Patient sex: F
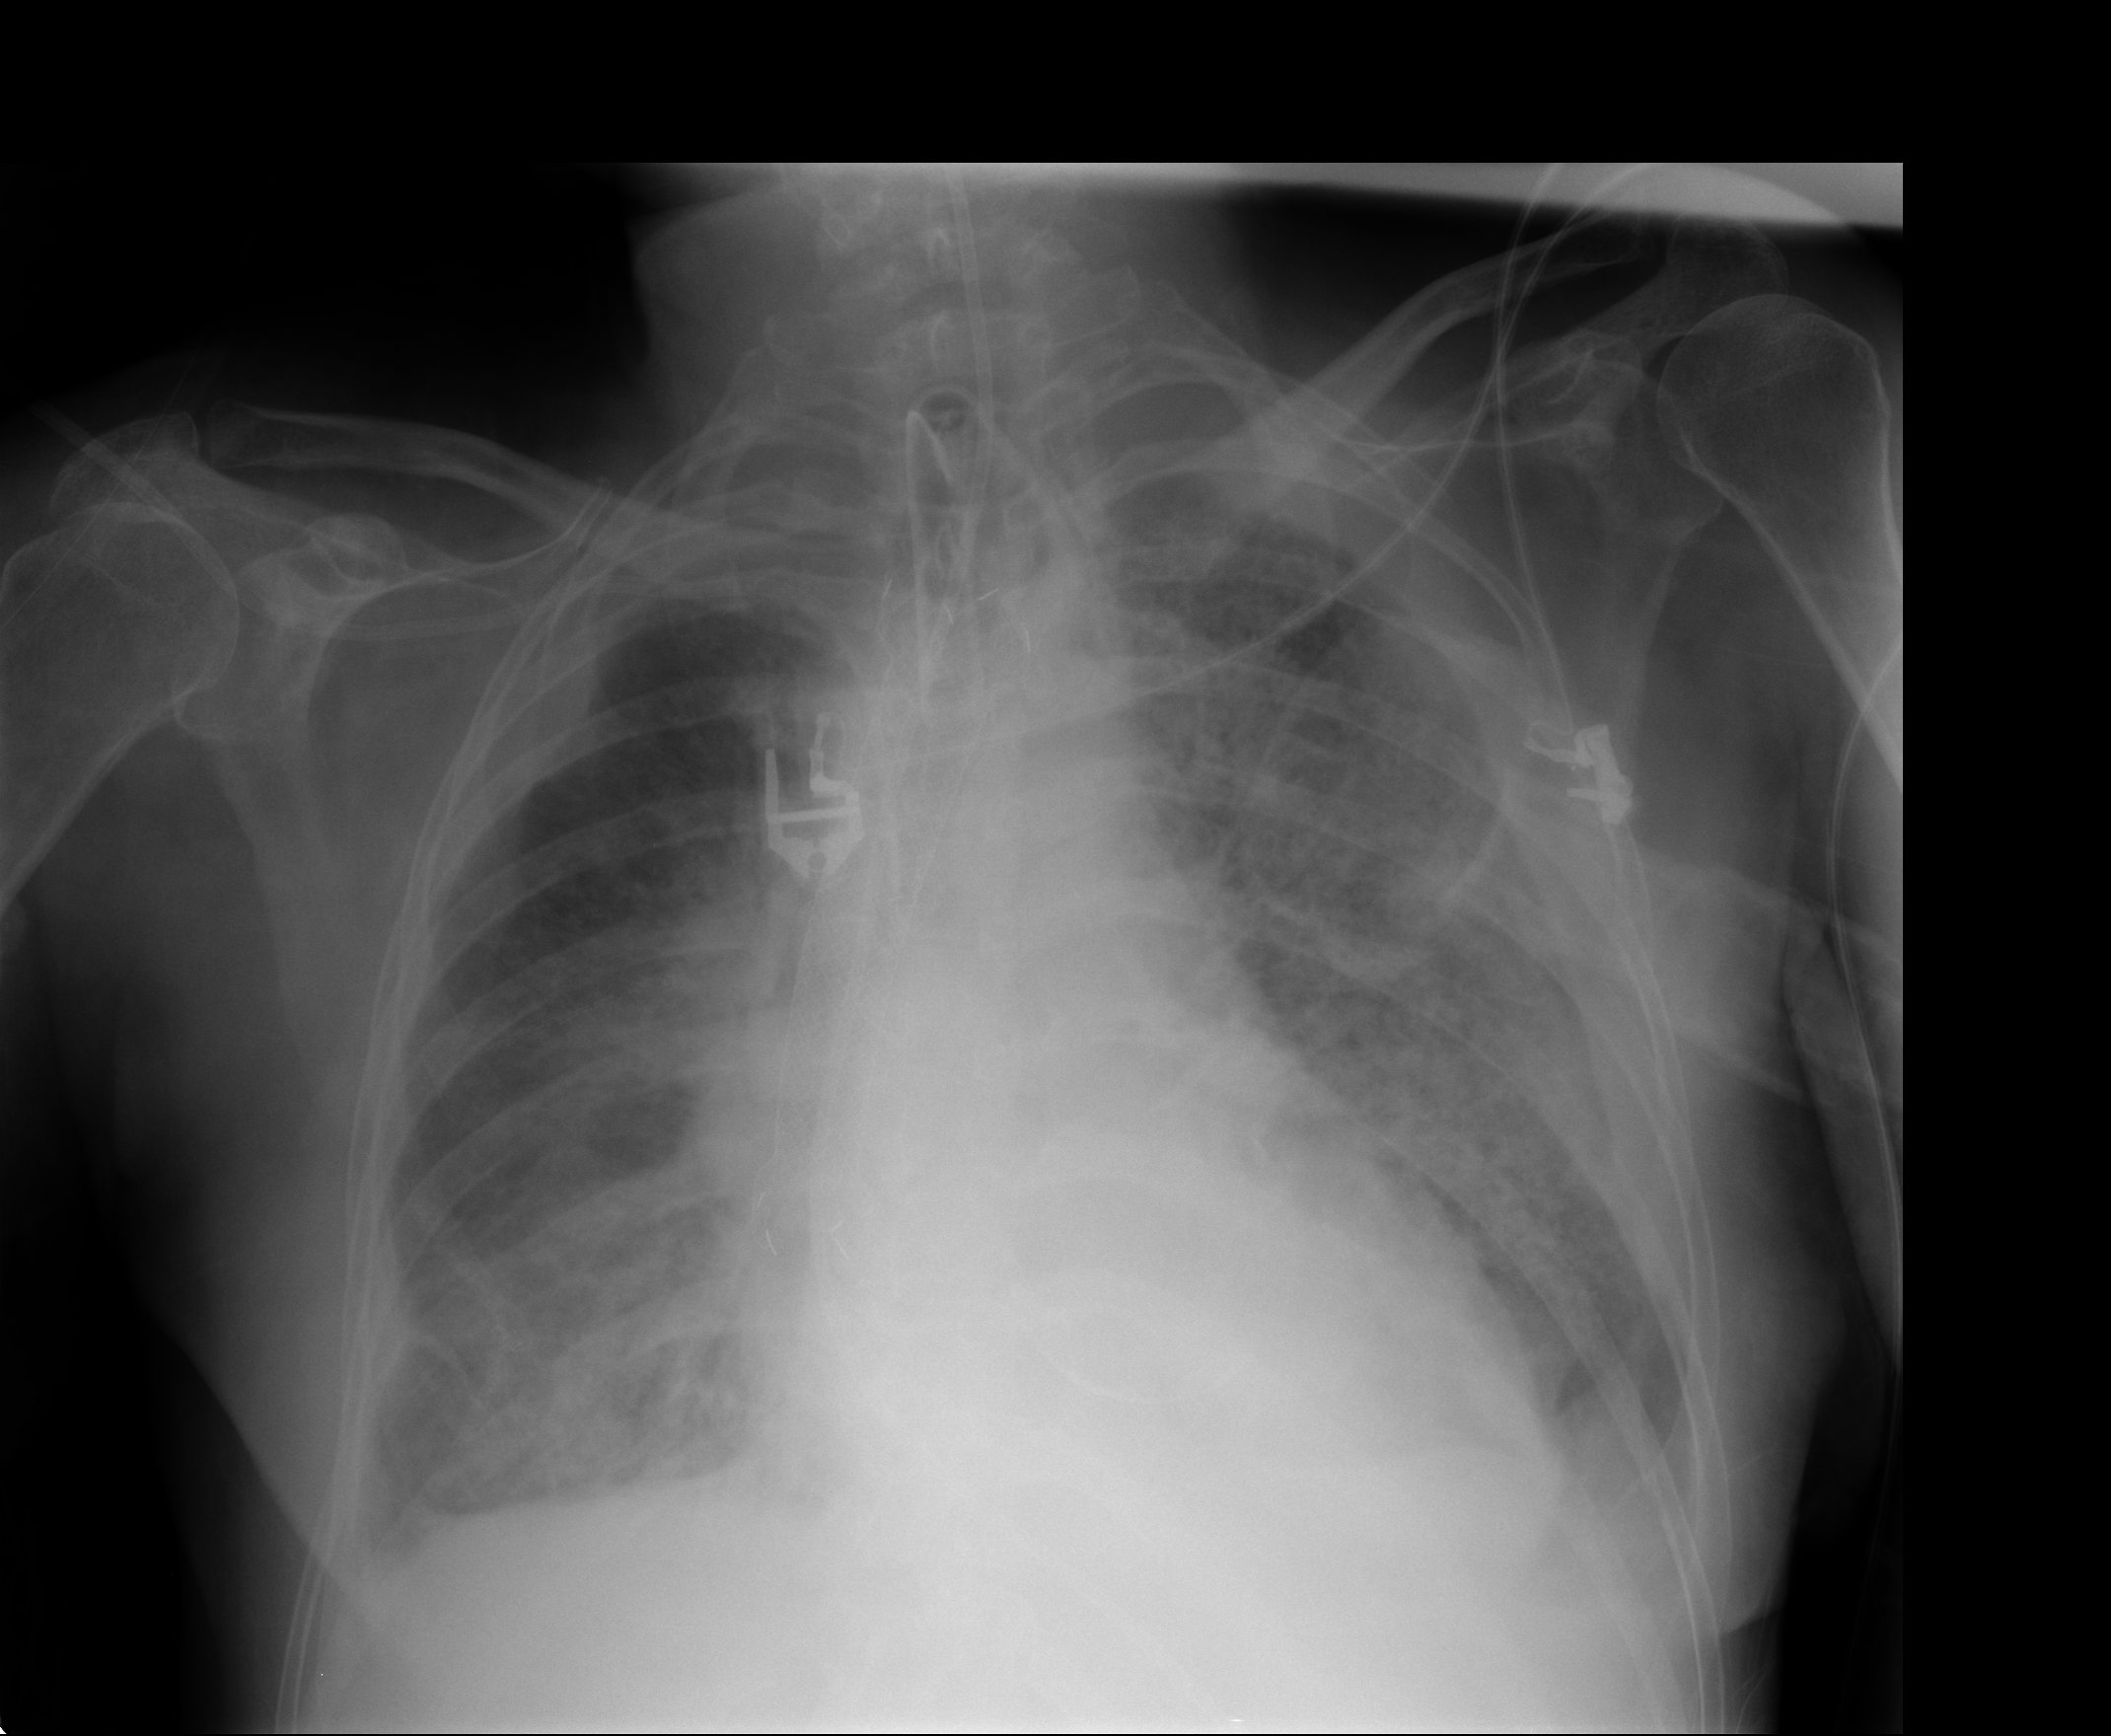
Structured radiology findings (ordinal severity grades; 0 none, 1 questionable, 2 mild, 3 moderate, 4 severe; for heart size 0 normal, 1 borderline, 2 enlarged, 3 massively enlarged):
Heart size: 2
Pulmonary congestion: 2
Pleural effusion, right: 2
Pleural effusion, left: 3
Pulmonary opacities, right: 3
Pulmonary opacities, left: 4
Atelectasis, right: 3
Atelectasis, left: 2